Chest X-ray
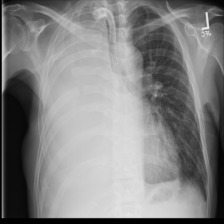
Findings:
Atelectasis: negative
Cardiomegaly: negative
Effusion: negative
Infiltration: positive
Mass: negative
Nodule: negative
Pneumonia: negative
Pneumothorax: negative
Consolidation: negative
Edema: negative
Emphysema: negative
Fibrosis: negative
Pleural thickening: negative
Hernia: negative